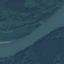
Land use / land cover class: River